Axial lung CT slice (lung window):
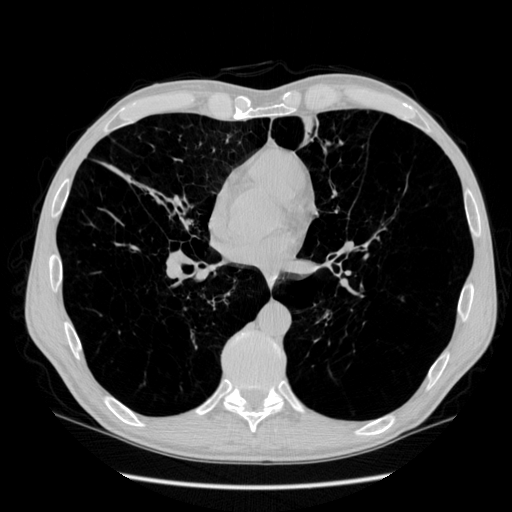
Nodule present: no